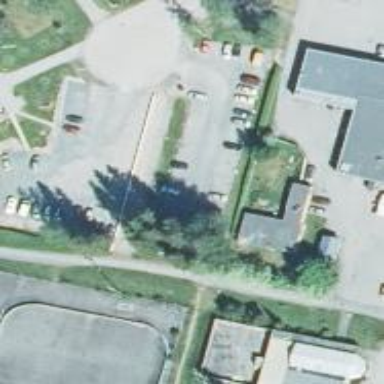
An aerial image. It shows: Parking area.